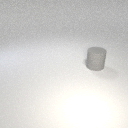
large gray rubber cylinder